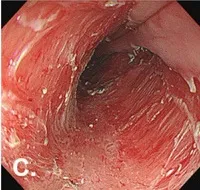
Images during endoscopic submucosal dissection. Endoscopic submucosal tunnel dissection is performed without any complication. (C) The wound after ESD.
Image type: endoscopy (gi_endoscopy)